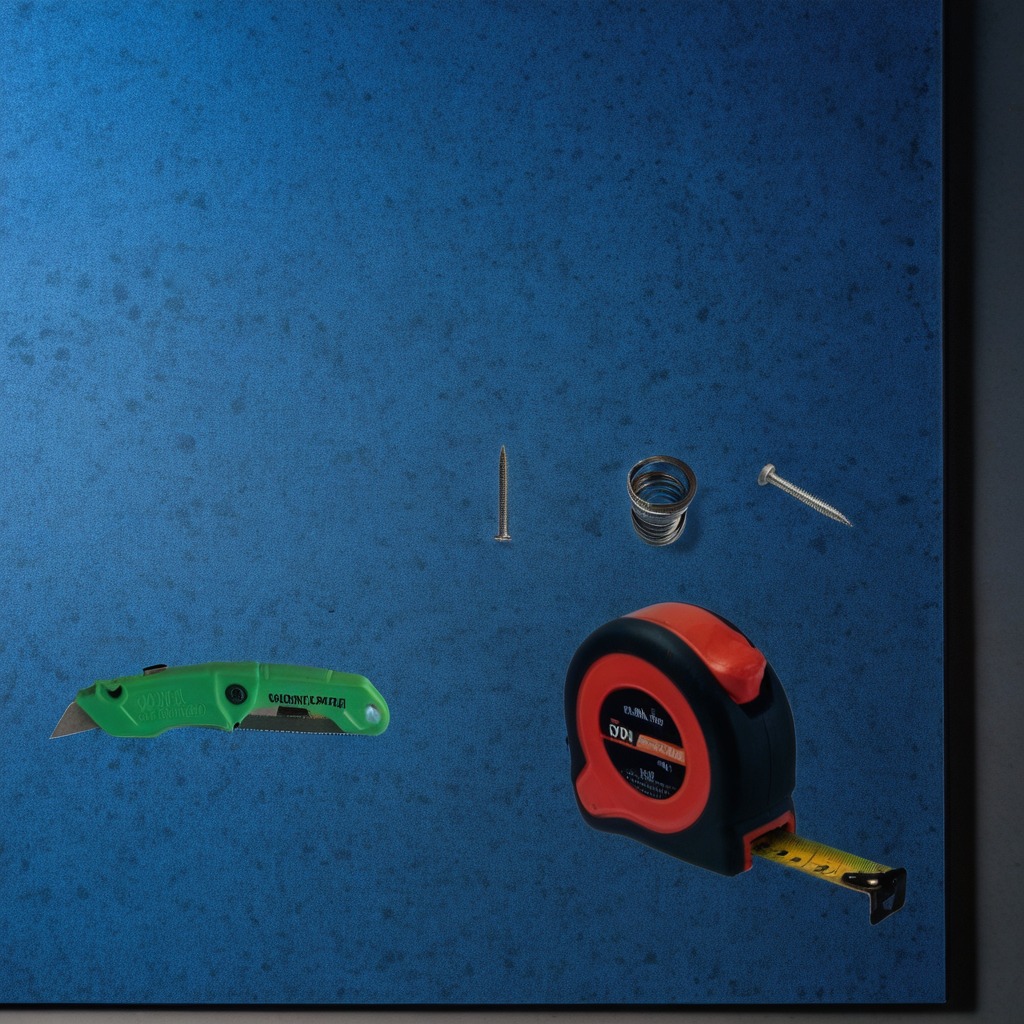
A utility knife, a measuring tape, a metal machine screw, an iron nail, and a coiled metal spring are lying on the clean granite tabletop.